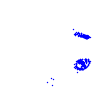
Particle: electron